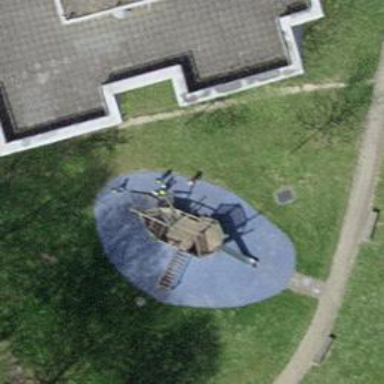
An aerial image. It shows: Playground area for leisure land.